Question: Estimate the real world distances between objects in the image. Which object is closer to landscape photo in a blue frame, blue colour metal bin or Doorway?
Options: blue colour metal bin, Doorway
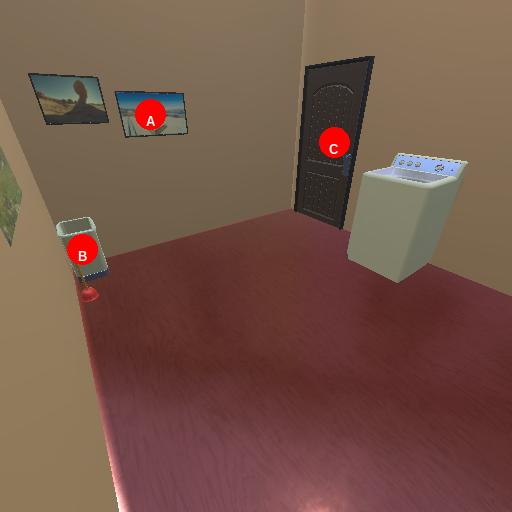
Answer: blue colour metal bin